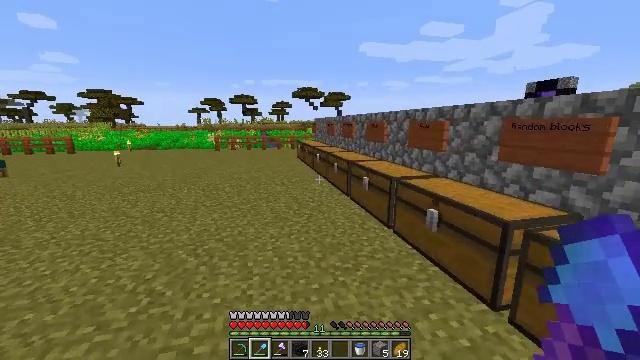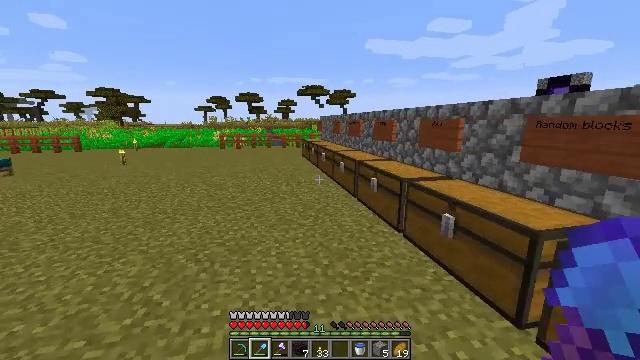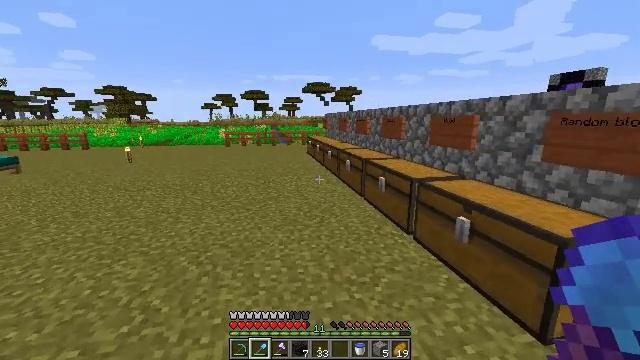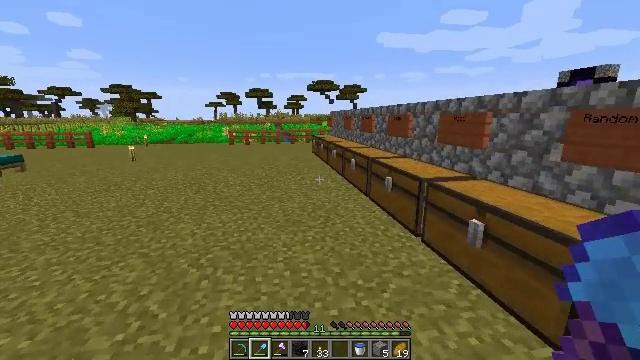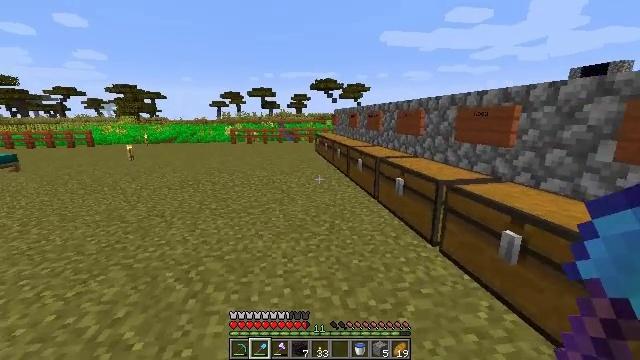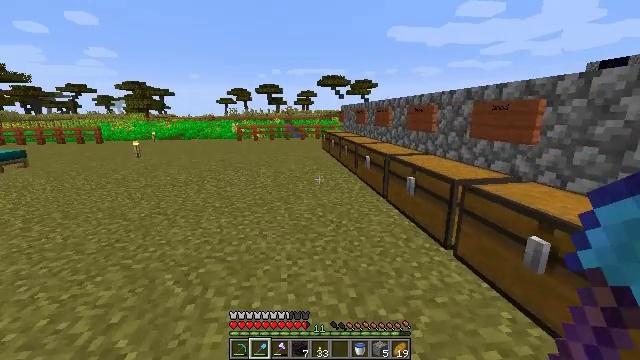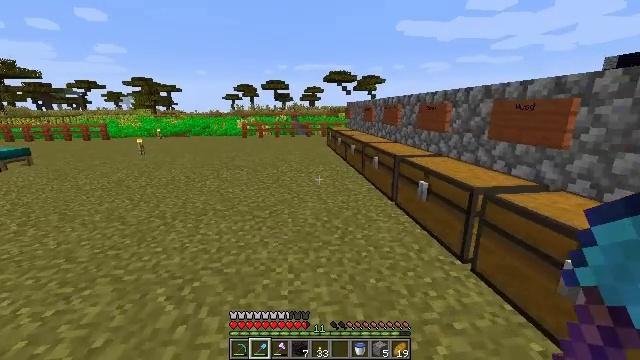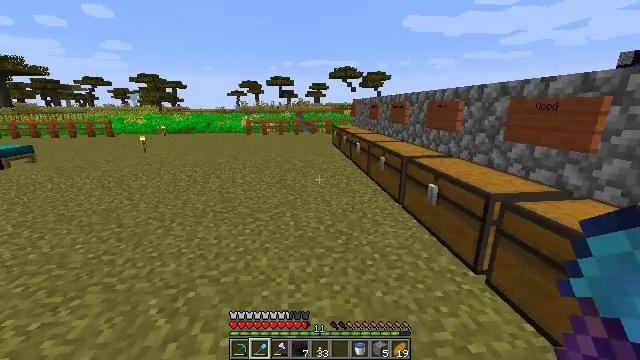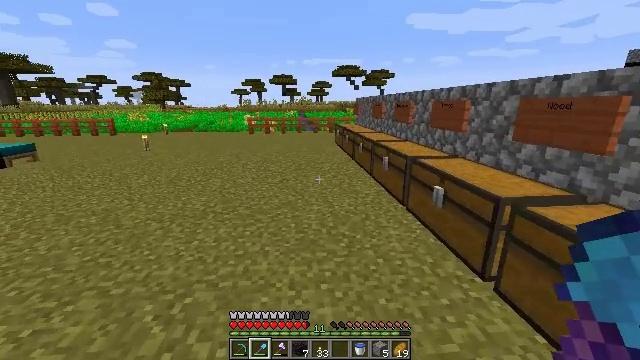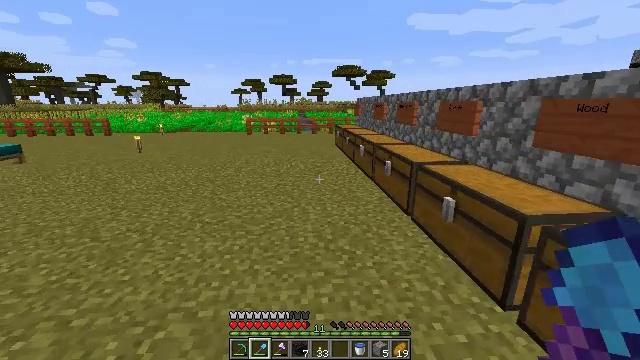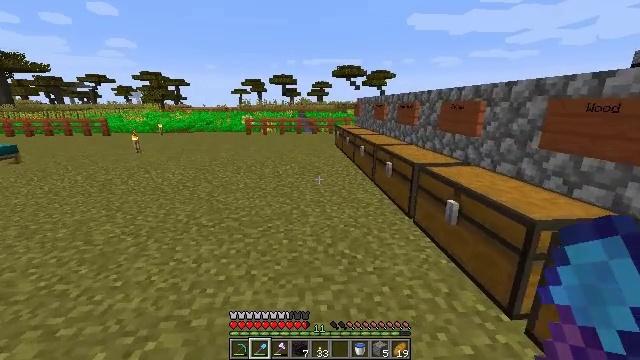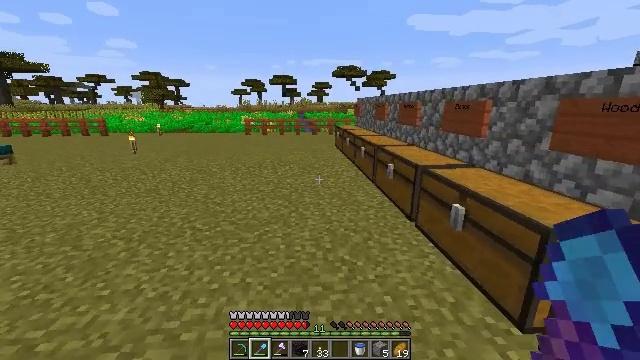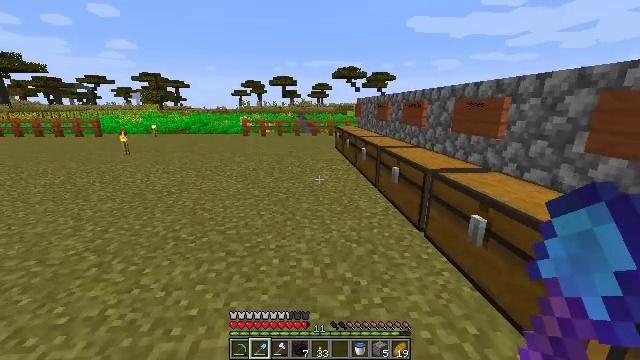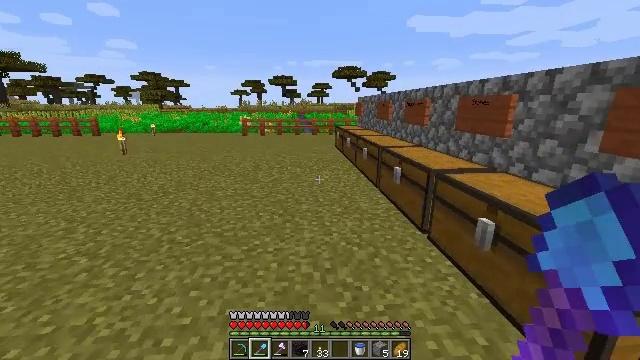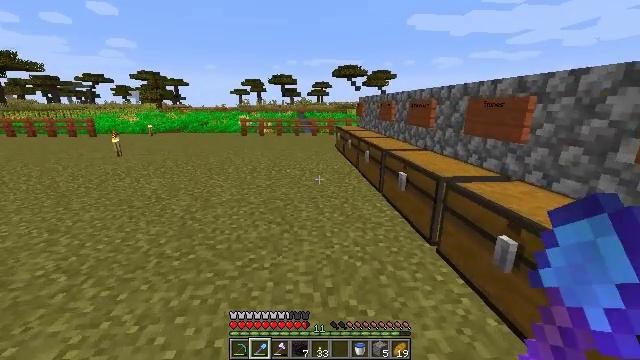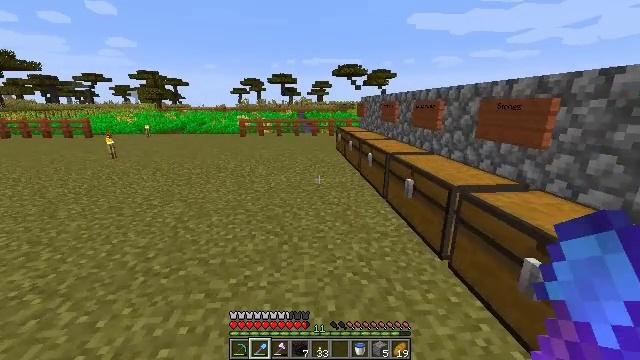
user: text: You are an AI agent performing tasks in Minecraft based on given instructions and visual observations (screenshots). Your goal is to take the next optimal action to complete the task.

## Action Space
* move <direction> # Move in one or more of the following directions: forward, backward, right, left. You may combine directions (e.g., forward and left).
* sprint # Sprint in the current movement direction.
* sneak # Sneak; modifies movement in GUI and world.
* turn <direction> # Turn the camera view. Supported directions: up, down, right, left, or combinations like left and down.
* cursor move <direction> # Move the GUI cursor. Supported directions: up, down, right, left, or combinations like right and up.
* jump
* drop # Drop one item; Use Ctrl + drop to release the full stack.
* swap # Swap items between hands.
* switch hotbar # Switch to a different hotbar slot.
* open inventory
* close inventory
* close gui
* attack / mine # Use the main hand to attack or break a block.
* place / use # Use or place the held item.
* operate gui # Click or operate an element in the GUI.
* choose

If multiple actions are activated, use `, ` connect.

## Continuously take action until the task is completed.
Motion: motion action
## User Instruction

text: Turn ancient debris into netherite scrap using a furnace.
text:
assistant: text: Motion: move forward, turn left
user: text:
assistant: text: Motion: move forward, turn left
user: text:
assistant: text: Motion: move forward
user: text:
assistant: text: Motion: move forward
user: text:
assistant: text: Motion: move forward, turn left
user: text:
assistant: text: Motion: move forward, turn left
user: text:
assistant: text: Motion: move forward, turn left
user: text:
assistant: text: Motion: move forward
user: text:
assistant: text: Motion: move forward
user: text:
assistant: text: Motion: move forward
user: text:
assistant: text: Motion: move forward
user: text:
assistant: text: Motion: move forward
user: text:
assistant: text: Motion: move forward
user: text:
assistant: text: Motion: move forward
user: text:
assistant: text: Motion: move forward
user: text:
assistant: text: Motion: move forward
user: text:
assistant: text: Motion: move forward
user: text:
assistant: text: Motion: move forward
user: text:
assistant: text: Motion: move forward
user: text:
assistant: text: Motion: move forward
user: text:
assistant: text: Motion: move forward
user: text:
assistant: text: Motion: move forward
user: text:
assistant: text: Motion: move forward
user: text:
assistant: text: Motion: move forward
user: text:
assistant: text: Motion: move forward
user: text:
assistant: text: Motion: move forward, turn left
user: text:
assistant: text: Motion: move forward, turn left and down
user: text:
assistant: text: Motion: move forward and move left, turn left and down
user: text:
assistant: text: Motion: move forward and move left, turn left
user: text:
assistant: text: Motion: move forward and move left, turn left